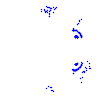
Particle: proton